Aerial crown-view tile of a tropical tree (Barro Colorado Island, Panama), acquired 20240813:
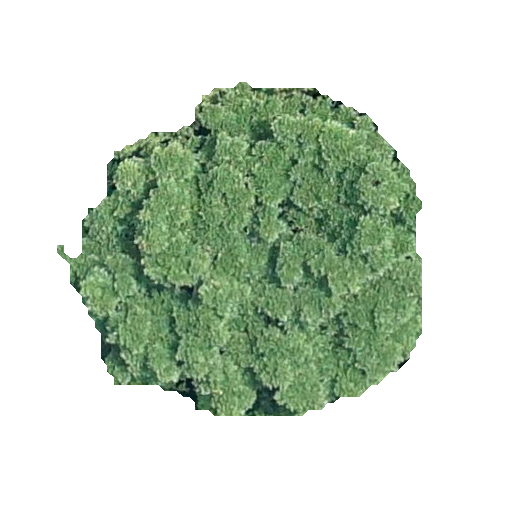
Species: Ficus insipida
GBIF accepted scientific name: Ficus insipida
Crown area: 136.228 m²